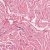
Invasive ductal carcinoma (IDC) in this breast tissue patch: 0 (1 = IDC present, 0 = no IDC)